Brain MRI, t1w sequence, axial 2D slice.
Patient: age 29, sex F, weight 95 kg, height 1.95 m
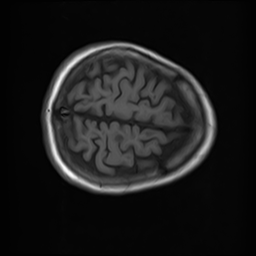